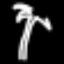
Label: palm tree